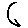
Label: moon